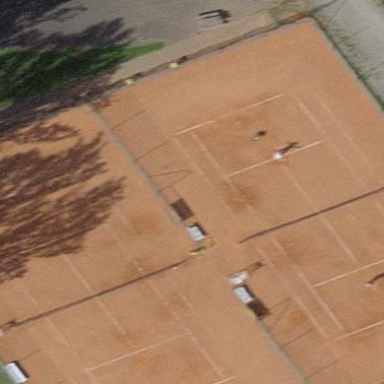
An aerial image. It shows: Tennis court on pitch.